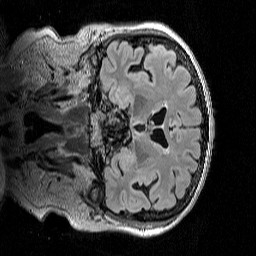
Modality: T2w
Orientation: coronal
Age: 68
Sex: female
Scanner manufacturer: siemens
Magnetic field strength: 3 T
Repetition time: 5 s
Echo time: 0.386 s